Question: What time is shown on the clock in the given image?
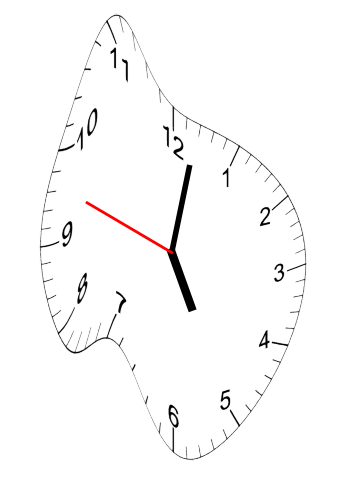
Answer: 05:01:48